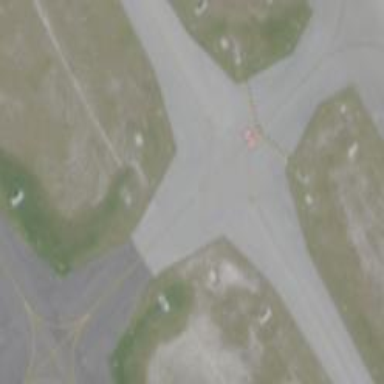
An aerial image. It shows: View of taxiway at the airport.